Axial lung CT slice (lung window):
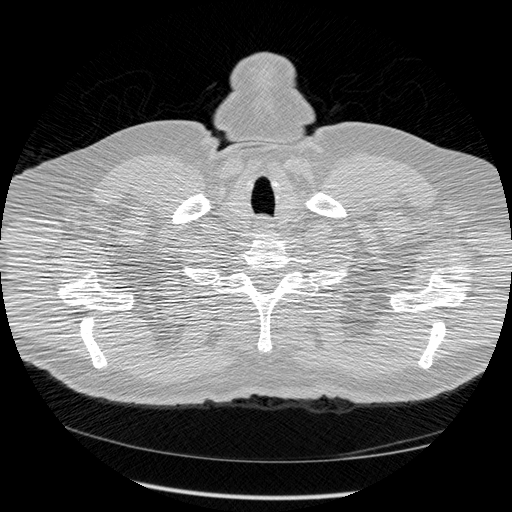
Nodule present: no